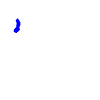
Particle: electron